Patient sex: F
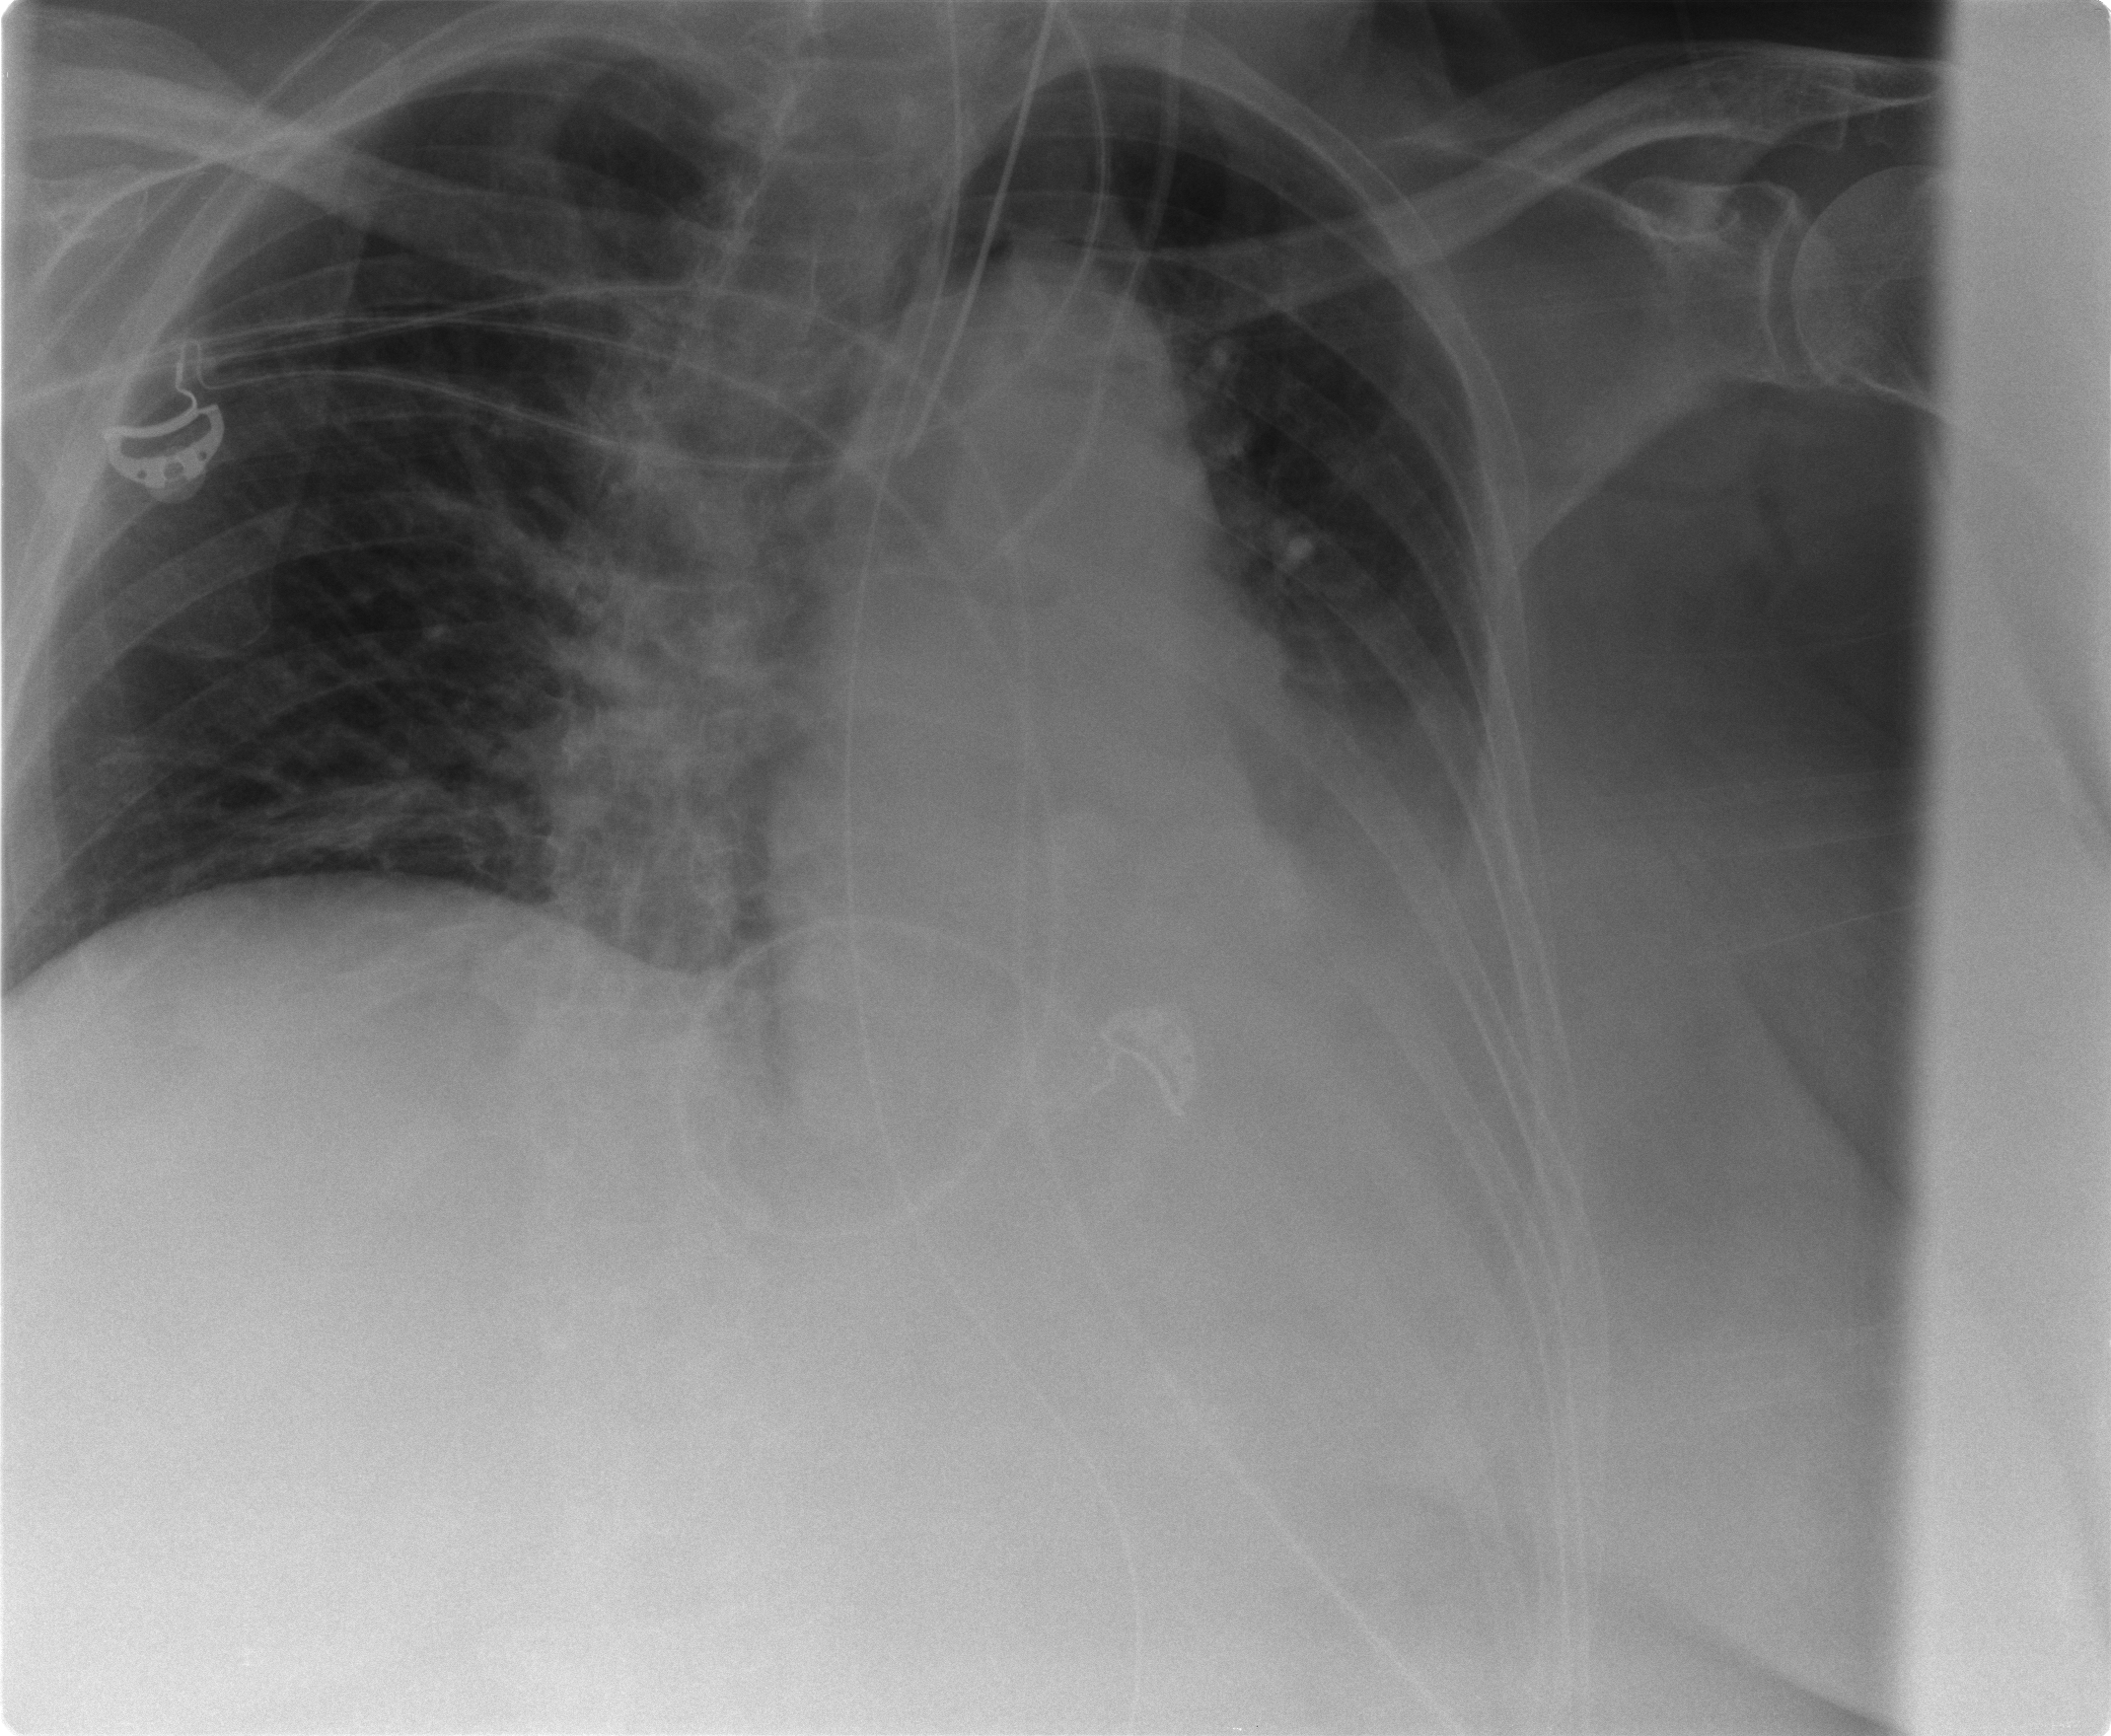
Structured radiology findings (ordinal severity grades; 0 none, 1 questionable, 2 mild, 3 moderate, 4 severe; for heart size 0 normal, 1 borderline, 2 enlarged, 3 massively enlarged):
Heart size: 0
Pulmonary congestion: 0
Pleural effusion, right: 1
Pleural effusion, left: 2
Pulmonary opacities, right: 0
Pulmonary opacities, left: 0
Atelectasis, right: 2
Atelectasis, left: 2